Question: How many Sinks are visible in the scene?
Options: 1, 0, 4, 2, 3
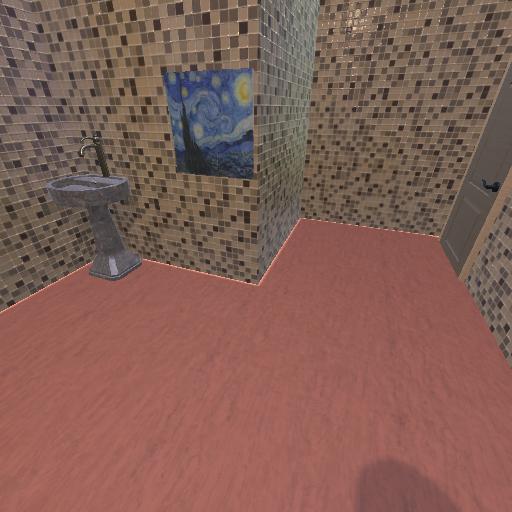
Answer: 1